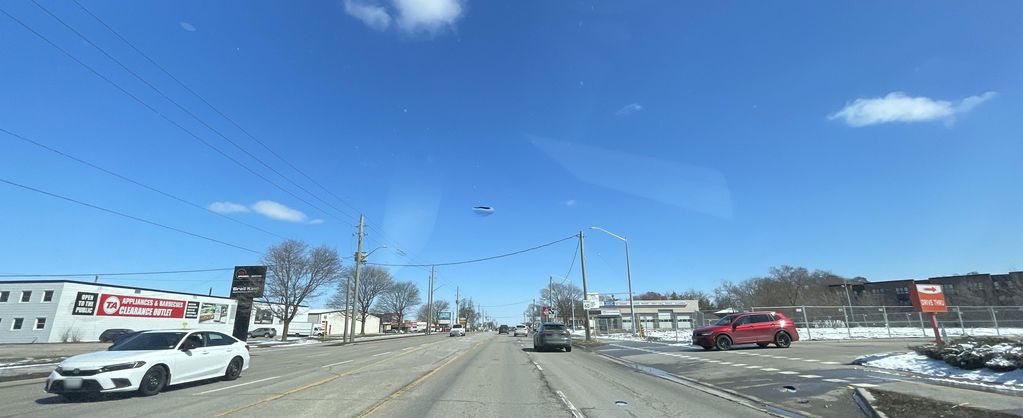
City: kitchener-waterloo